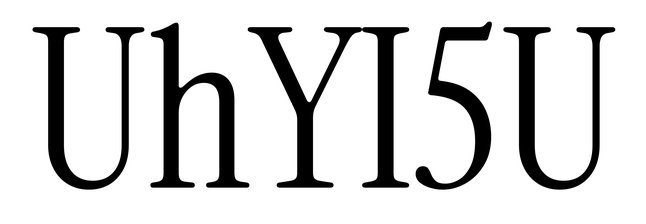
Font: InstrumentSerif-Regular